Question: Weird behaviour happening in my 'DropDownList' Asp.net
'''
<asp:DropDownList ID="DDLFromMinutes" runat="server" Width="20%">
<asp:ListItem Text="00" Value="00"></asp:ListItem>
<asp:ListItem Text="15" Value="15"></asp:ListItem>
<asp:ListItem Text="30" Value="30"></asp:ListItem>
<asp:ListItem Text="45" Value="45"></asp:ListItem>
</asp:DropDownList>
'''
However when i run it for example if 15 is the Selected Value i get it Twice in my 'DropDownList'
While Debugging in FireBug get the following:
'''
<select id="ContentPlaceHolder1_DDLFromMinutes" style="width:20%;" name="ctl00$ContentPlaceHolder1$DDLFromMinutes">
<option value="00" selected="selected">30</option>
<option value="15">15</option>
<option value="30">30</option>
<option value="45">45</option>
</select>
'''
Code behind:
'''
string Frominput = seprateFromTime[1];
string Frommin = Frominput.Substring(0, 2);
DDLFromMinutes.SelectedItem.Text = Frommin;
if (DDLFromMinutes.Items.Count > 0)
{
DDLFromMinutes.SelectedIndex = DDLFromMinutes.Items.IndexOf(DDLFromMinutes.Items.FindByText(Frommin));
}
'''

While saving the Data is use 'DDLFromMinutes.SelectedItem.Text' Could this be an issue?
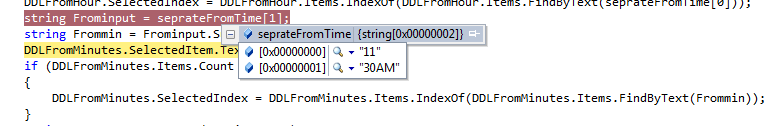
Answer: You need to use MyDropDown.SelectedValue instead of selectedItem.Text.
Details here: <URL>